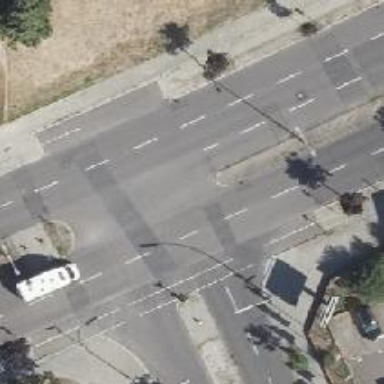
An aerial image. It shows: Unclassified road with asphalt surface. There is parallel on-street parking lane on the right side.